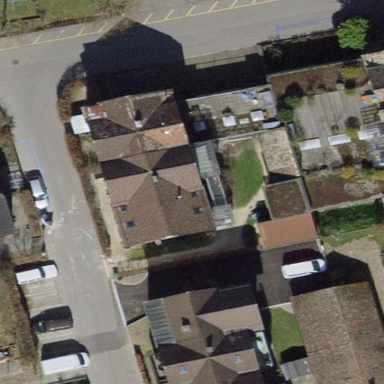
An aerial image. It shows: Tile-roofed apartment building.